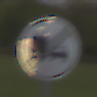
Verkehrszeichen: EndeUeberholverbotKraftfahrzeuge
Umgebung: Outdoor, Suburban
Tageszeit: Midday
Wetter: Overcast
Licht: Natural
Jahreszeit: NotSpecified
Kontrast: LowContrast